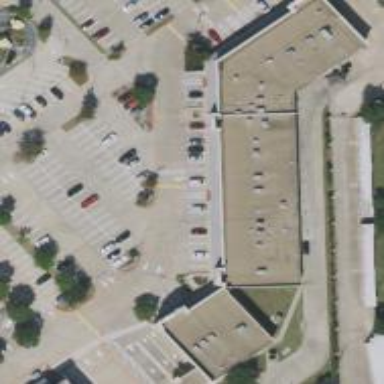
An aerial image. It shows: Commercial building.